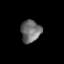
Tissue: prostate
Cell type: T cells
Senescence score: 0.2963
Nuclear area (px): 436
Mean DAPI intensity: 111.408